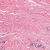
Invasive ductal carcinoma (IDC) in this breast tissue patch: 0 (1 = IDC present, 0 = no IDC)